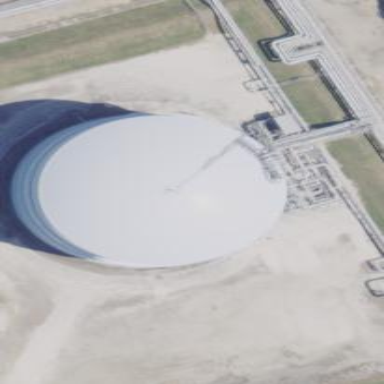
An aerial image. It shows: Tank building containing storage tank.